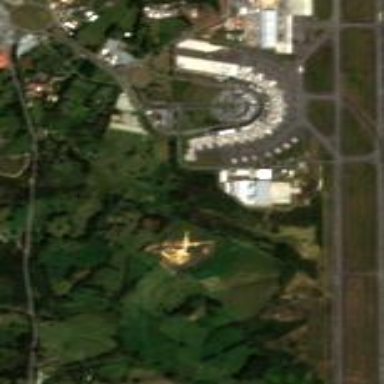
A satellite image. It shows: International aerodrome.